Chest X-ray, AP view. Patient: 54 years old, sex M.
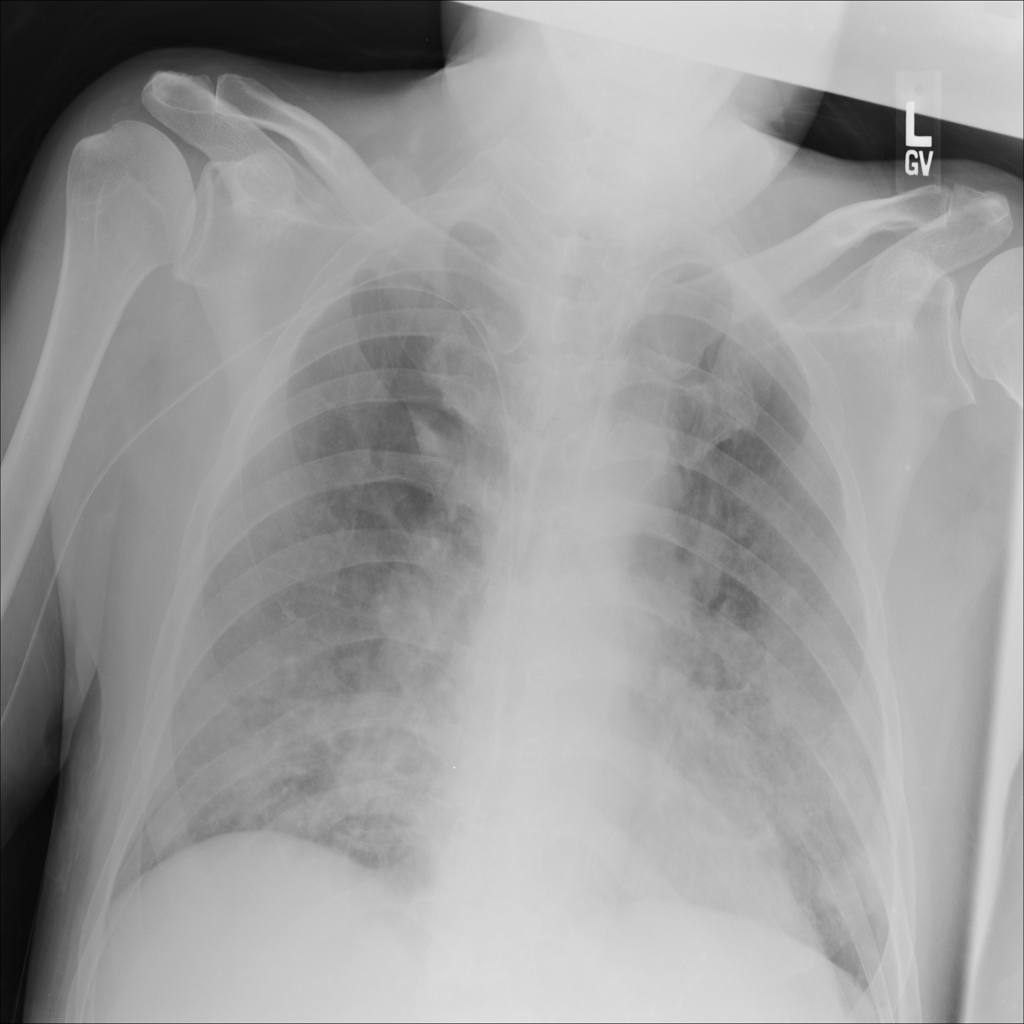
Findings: No Finding